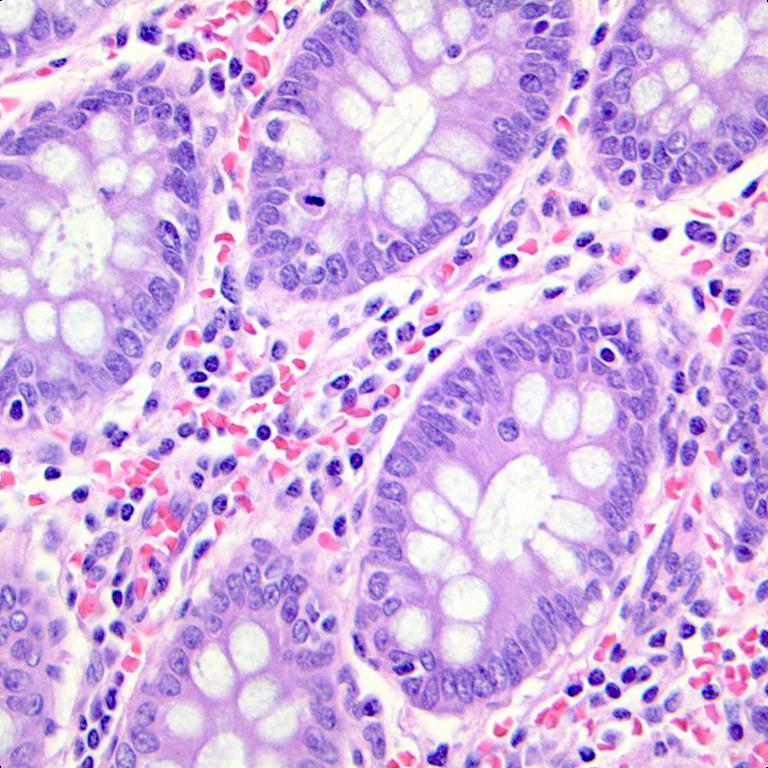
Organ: colon
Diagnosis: benign